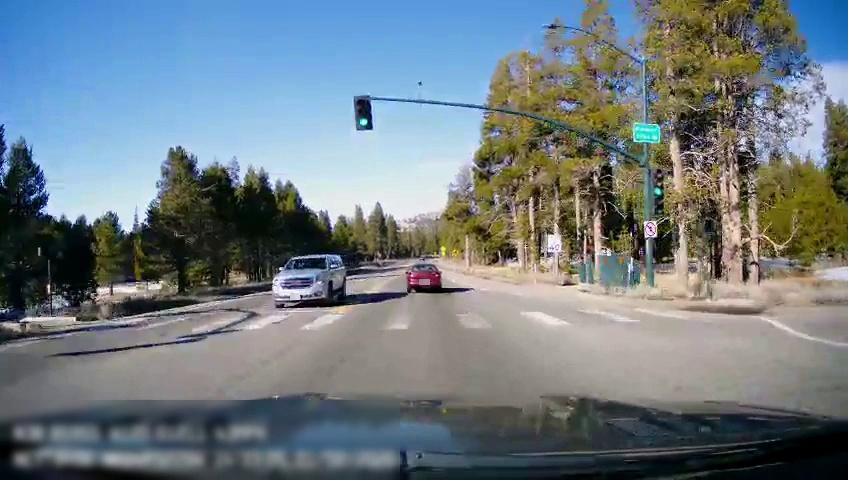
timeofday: Day
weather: Sunny
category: Drivable Space
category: Vehicles | Car
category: Vehicles | SUV
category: Lanes | Opposite Lane
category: Traffic | Lights
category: Traffic | Lights
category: Traffic | Signs
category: Traffic | Signs
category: Traffic | Signs